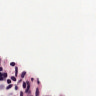
Metastatic tissue present: no